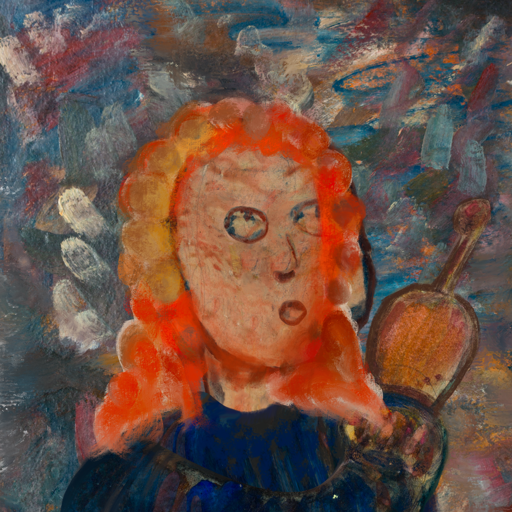
Background: Boggyland, Head And Neck Side: Orphan, Face Side: Orphan, Bust: Pipe, Hair Side: Rupkatha, Head Accessory: Blank, Second Necklace: Blank, Necklace: Blank, Baby: Blank